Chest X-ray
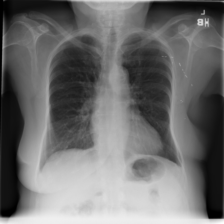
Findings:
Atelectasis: negative
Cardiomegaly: negative
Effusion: negative
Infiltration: negative
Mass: negative
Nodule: negative
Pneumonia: negative
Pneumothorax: negative
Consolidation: negative
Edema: negative
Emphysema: negative
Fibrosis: negative
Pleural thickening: negative
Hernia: negative